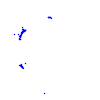
Particle: kaon